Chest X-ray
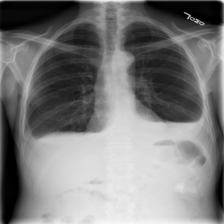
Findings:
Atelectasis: positive
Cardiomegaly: negative
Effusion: positive
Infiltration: negative
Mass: positive
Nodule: positive
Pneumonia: negative
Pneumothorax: negative
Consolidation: positive
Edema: negative
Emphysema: negative
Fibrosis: negative
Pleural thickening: negative
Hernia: negative